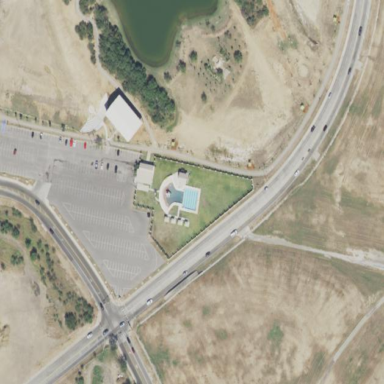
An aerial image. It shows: Sports centre dedicated to swimming activities.